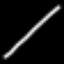
Label: line